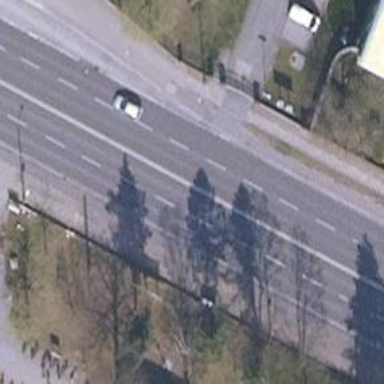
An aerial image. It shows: Primary highway with asphalt surface. It has sidewalks on both sides and cycle track.